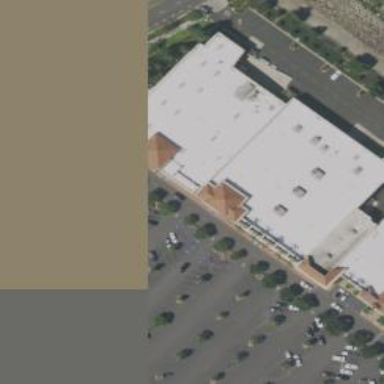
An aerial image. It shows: Supermarket located in building.